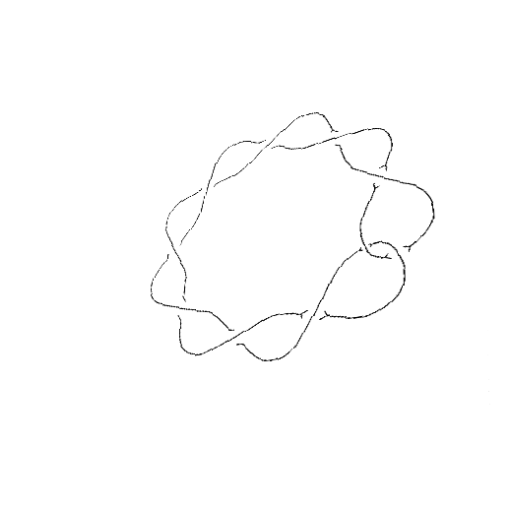
Crossing number: 10